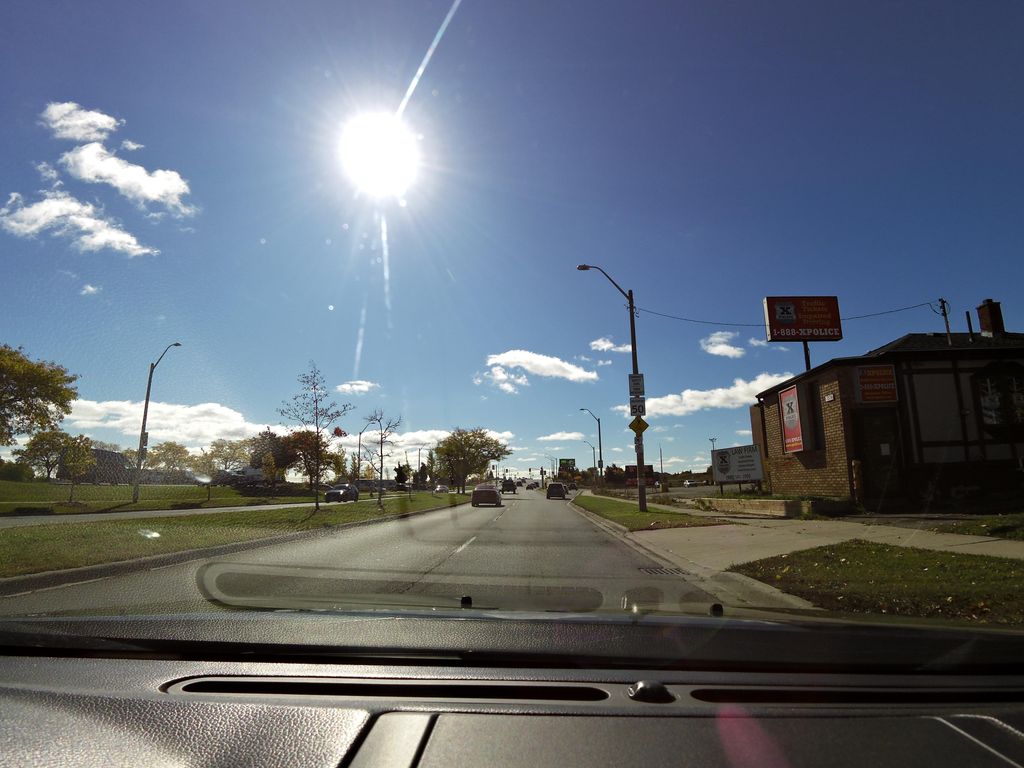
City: hamilton